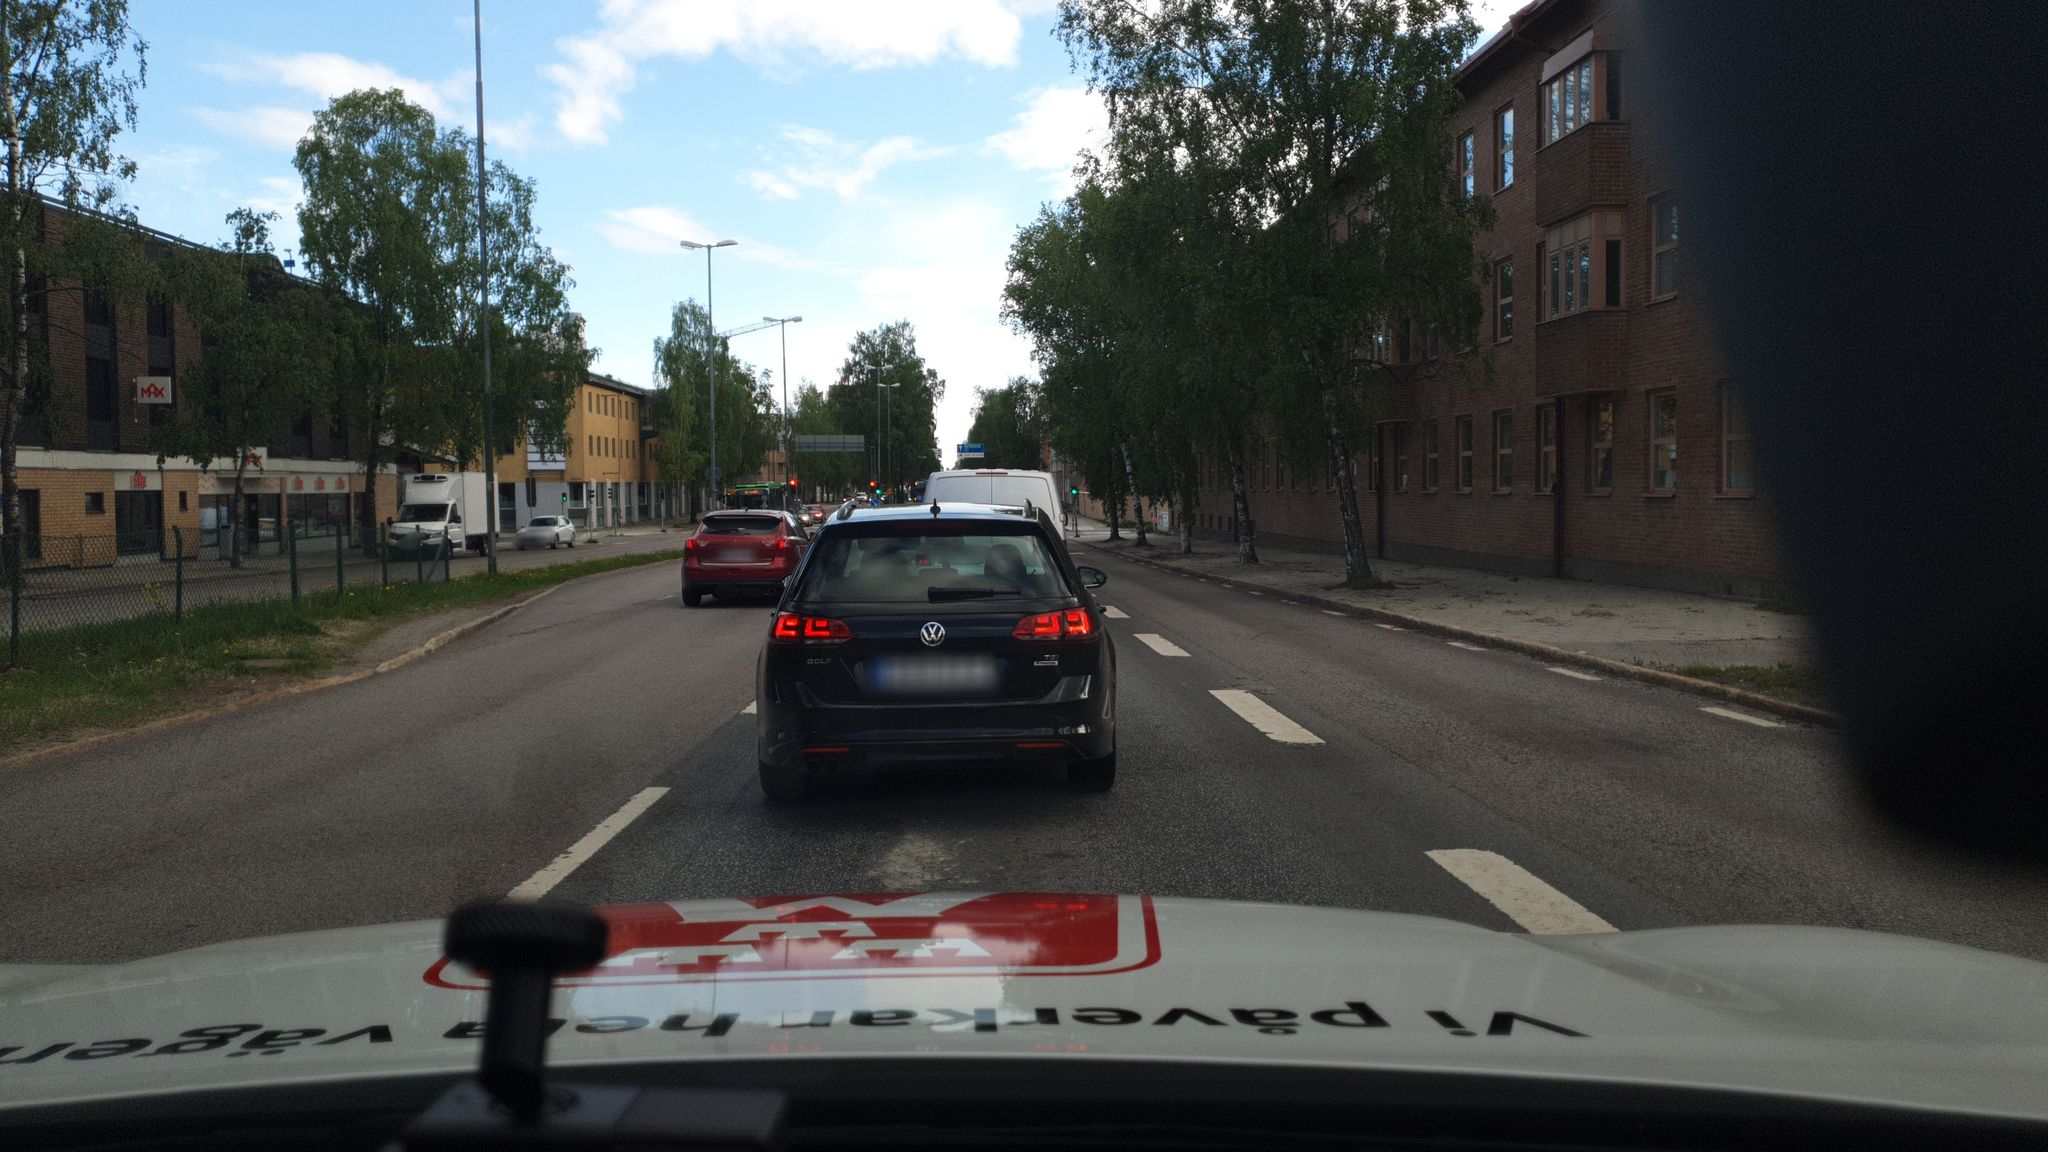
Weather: cloudy
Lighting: day
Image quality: good
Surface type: driving surface
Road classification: secondary
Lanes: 2.0
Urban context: urban centre
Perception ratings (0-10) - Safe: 3.77, Lively: 7.53, Beautiful: 9.04, Boring: 0.65, Depressing: 3.11, Wealthy: 3.15